Question: I have data with about 100 ordered categories. I would like to plot each category as a line separately, with the line colors ranging from a low value (say, blue) to a high value (say, red).
Here's some sample data, and a plot.
'''
# Example data: normal CDFs
library(ggplot2)
category <- 1:100
X <- seq(0, 1, by = .1)
df <- data.frame(expand.grid(category, X))
names(df) <- c("category", "X")
df <- within(df, {
Y <- pnorm(X, mean = category / 100)
category <- factor(category)
})
# Plot with ggplot
qplot(data = df, x = X, y = Y, color = category, geom = "line")
'''
This produces a pretty rainbow thing (below)
but I'd rather have a gradient from blue to red. Any ideas how I can do that?
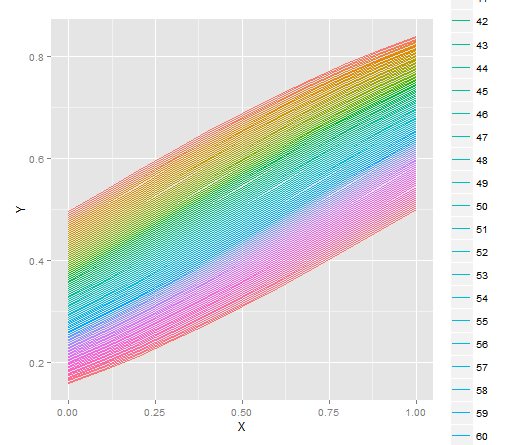
Answer: The default gradient functions for ggplot expect a continuous scale. The easiest work around is to convert to continuous like @Roland suggested. You can also specify whatever color scale you want with 'scale_color_manual'. You can get the list of colors ggplot would have used with
'''
cc <- scales::seq_gradient_pal("blue", "red", "Lab")(seq(0,1,length.out=100))
'''
This returns 100 colors from blue to red. You can then use them in your plot with
'''
qplot(data = df, x = X, y = Y, color = category, geom = "line") +
scale_colour_manual(values=cc)
'''